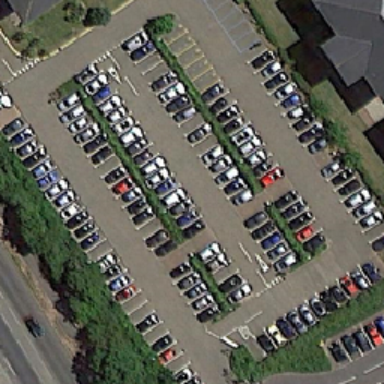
Bright green trees are on the road .